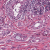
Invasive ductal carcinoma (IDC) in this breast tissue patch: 1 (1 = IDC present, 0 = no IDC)